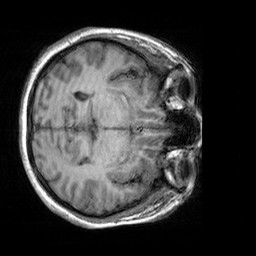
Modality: T1w
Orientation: axial
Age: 22
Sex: female
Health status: healthy
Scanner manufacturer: siemens
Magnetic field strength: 3 T
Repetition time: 2.3 s
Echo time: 0.00303 s